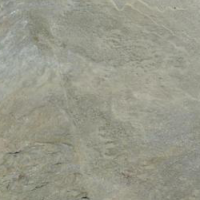
EUNIS habitat code: 48
Species observed at this site:
Silene acaulis